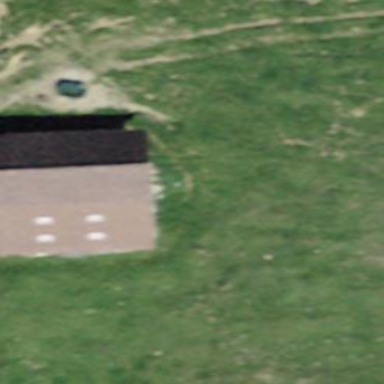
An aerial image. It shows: Farm auxiliary building.